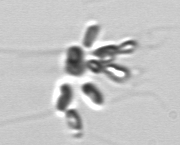
Label: Dinobryon